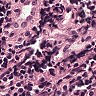
Metastatic tissue present: no